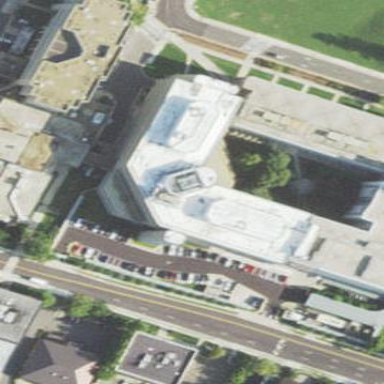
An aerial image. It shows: Office building serving as courthouse.